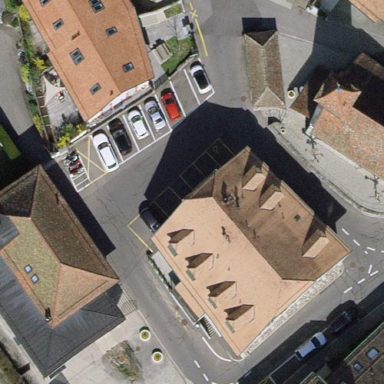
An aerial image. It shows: Asphalt parking space.